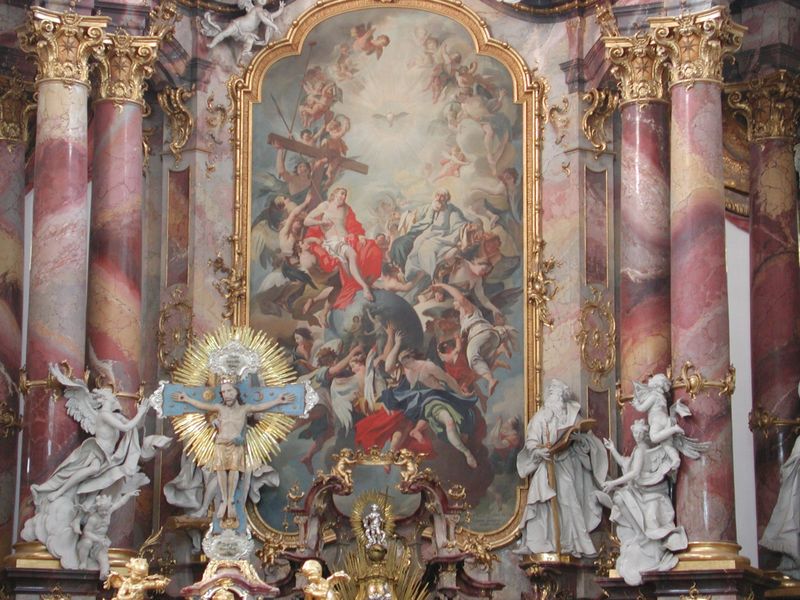
Titel: Kreuzaltar
Künstler: Johann Michael Feichtmayr
Standort: Ottobeuren, Klosterkirche (EU - D - Bayern)
Schlagwörter: gemälde, himmel, nackt, menschen, marmor, säulen, rot, tuch, taube, kirche, gold, innen, engel, kreuz, strahlen, skulpturen, monstranz